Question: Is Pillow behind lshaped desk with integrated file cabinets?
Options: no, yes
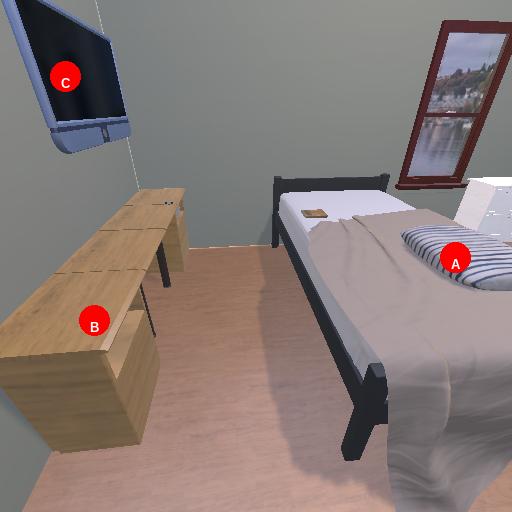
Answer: no